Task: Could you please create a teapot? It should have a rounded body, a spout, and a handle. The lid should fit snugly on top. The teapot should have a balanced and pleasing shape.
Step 95:
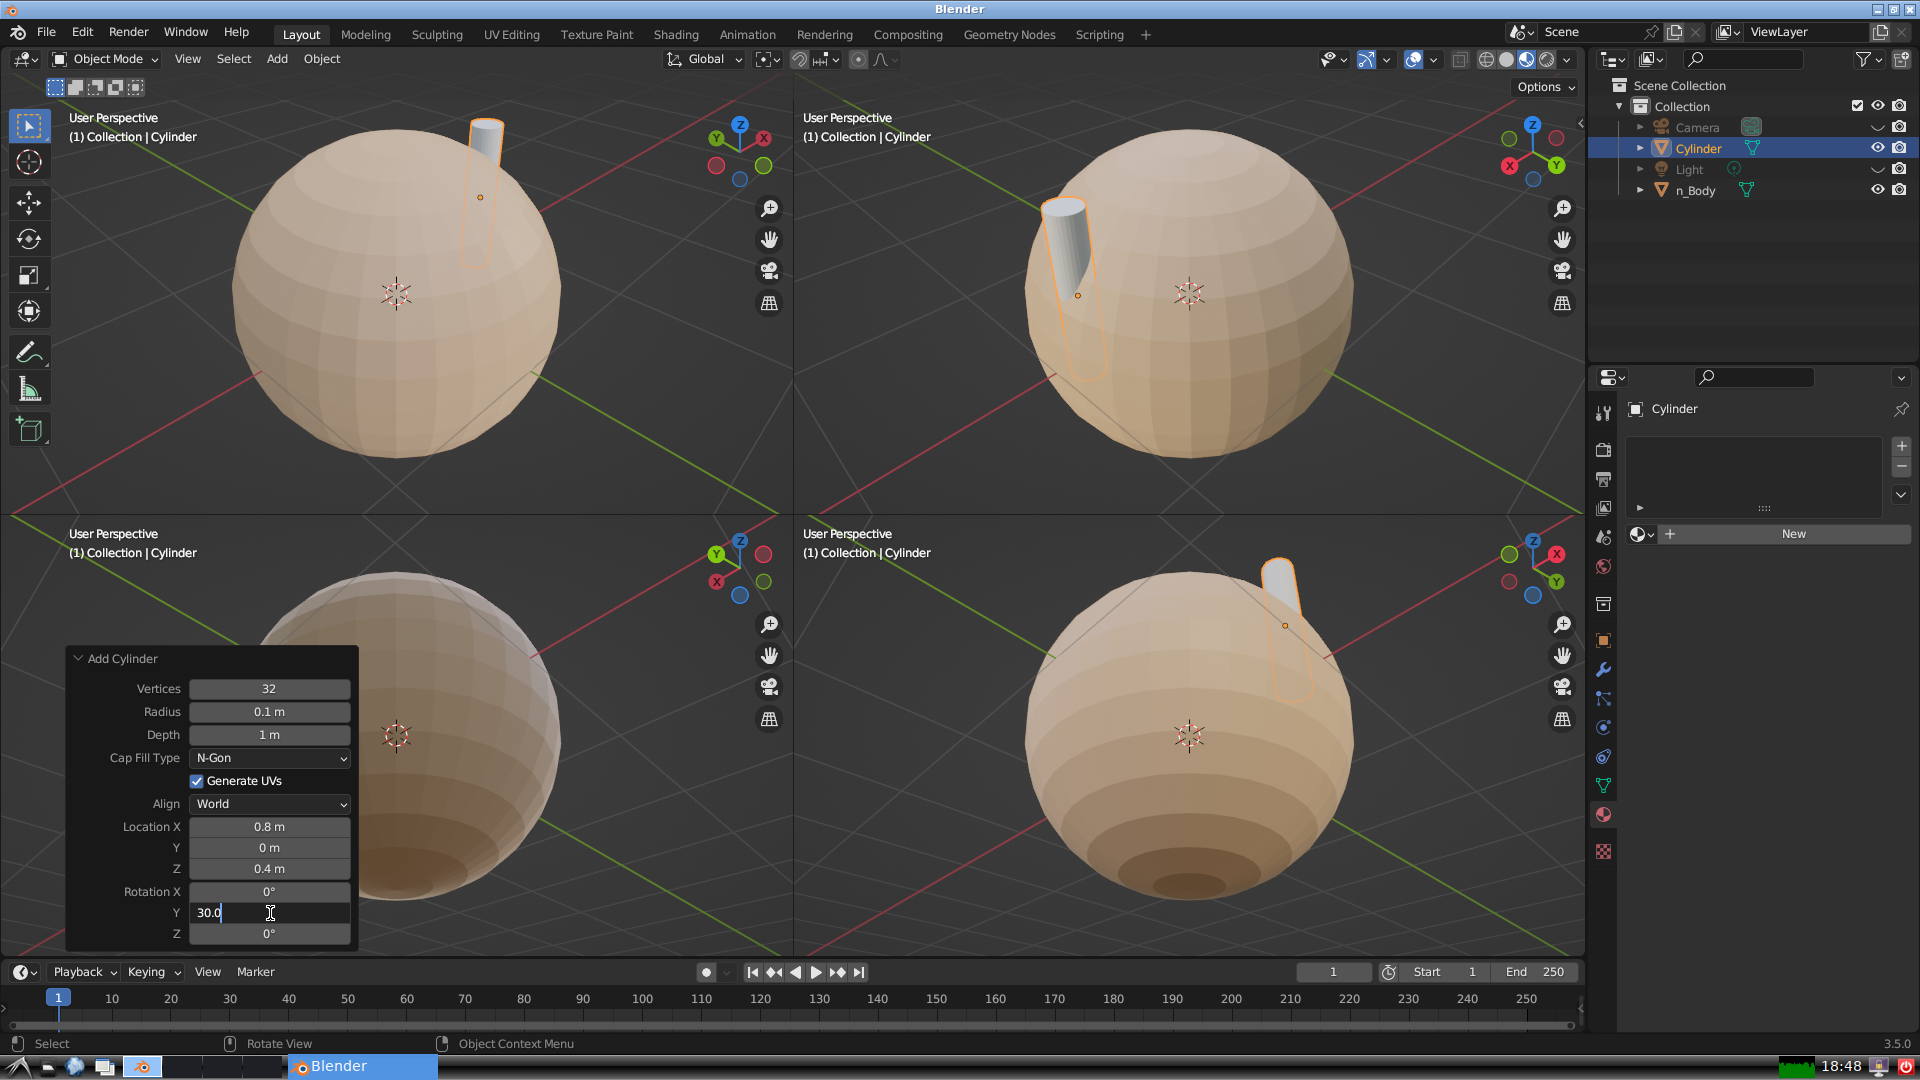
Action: {"key_press": ['Return']}